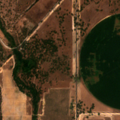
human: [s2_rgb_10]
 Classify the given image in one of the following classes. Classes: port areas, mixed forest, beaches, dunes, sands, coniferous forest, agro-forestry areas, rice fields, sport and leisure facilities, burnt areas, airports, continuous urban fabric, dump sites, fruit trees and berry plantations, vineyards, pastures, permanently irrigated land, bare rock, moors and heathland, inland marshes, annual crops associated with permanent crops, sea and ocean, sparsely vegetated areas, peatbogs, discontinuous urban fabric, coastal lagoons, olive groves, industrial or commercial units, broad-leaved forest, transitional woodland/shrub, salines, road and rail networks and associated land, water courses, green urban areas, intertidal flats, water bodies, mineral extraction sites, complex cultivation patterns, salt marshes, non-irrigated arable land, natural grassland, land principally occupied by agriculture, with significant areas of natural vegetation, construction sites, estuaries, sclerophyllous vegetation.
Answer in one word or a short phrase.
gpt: permanently irrigated land, vineyards, complex cultivation patterns, agro-forestry areas, broad-leaved forest